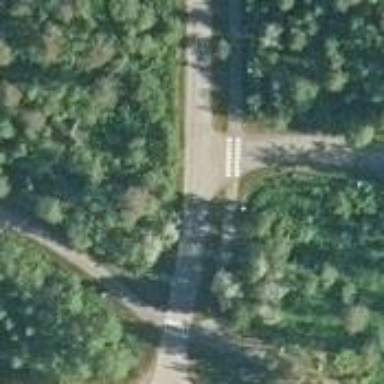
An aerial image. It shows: Asphalt cycleway.